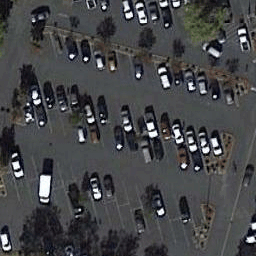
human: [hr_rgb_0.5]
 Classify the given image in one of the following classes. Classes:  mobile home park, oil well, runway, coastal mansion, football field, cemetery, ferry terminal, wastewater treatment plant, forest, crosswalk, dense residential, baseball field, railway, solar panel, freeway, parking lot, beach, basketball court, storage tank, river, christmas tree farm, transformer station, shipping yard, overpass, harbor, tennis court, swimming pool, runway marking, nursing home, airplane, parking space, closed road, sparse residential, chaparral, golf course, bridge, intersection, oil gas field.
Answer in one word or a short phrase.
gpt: parking lot